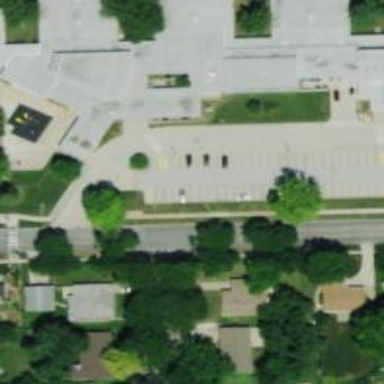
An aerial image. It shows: Parking space is available.